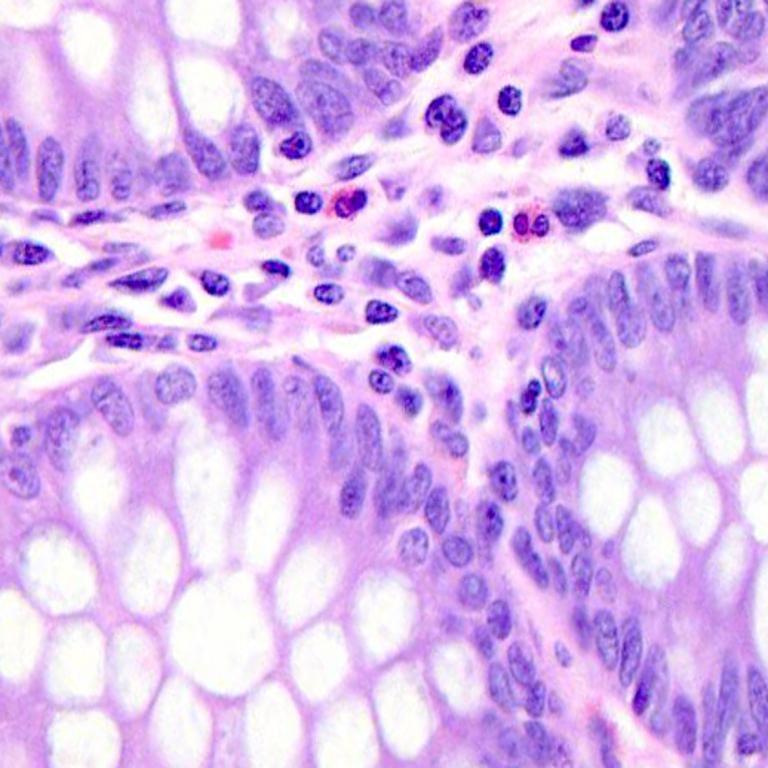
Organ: colon
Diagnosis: benign